【题型】填空题　【知识点】立体几何　【难度】medium
如图，在直四棱柱 \(ABCD-A_1B_1C_1D_1\) 中，底面 \(ABCD\) 为菱形，且 \(\angle BAD = 60^\circ\)。若 \(AB = AA_1 = 2\)，点 \(M\) 为棱 \(CC_1\) 的中点，点 \(P\) 在 \(A_1B\) 上，则线段 \(PA\)、\(PM\) 的长度和的最小值为 \underline{\quad\quad\quad}。

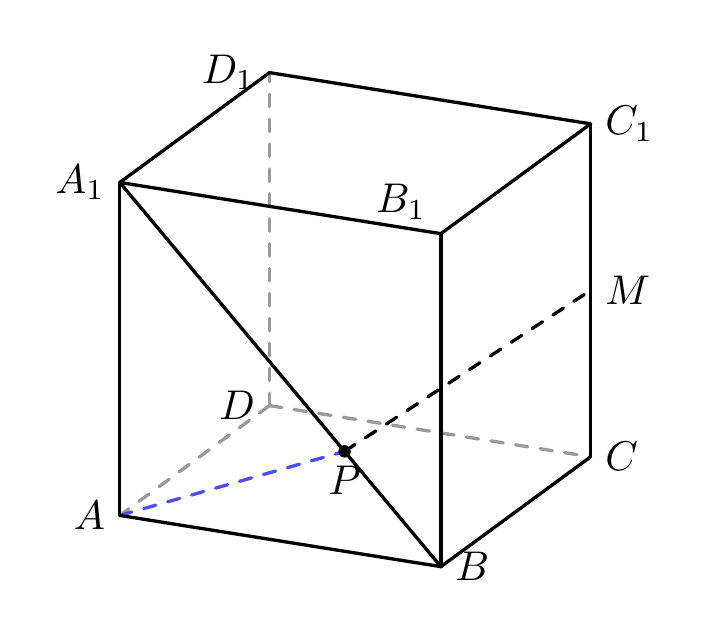
【解答】
\noindent
【答案】$\sqrt{9+2\sqrt{10}}$
\vspace{1em}
\noindent
【解析】取$D_1C_1$的中点$N$，连接$MN$、$A_1N$、$BM$、$D_1C$，
\noindent
因为点$M$为棱$CC_1$的中点，所以$MN\parallel D_1C$，又$A_1D_1\parallel BC$且$A_1D_1=BC$，
\noindent
所以$A_1BCD_1$为平行四边形，所以$A_1B\parallel D_1C$，
\noindent
所以$A_1B\parallel MN$，即$A_1$、$B$、$M$、$N$四点共面，连接$A_1M$，$A_1C_1$，
\noindent
则$A_1B=\sqrt{2^2+2^2}=2\sqrt{2}$，$BM=\sqrt{2^2+1^2}=\sqrt{5}$，
\noindent
因为底面$ABCD$为菱形，且$\angle BAD=60^\circ$，所以$\angle ADC=120^\circ$，
\noindent
所以$A_1C_1=\sqrt{2^2+2^2-2\times2\times2\cos120^\circ}=2\sqrt{3}$，
\noindent
所以$A_1M=\sqrt{(2\sqrt{3})^2+1^2}=\sqrt{13}$，
\noindent
所以$A_1B^2+BM^2=A_1M^2$，即$A_1B\perp BM$，所以$\angle A_1BM=90^\circ$，
\noindent
将$\triangle ABA_1$绕$A_1B$翻折，使得平面$ABA_1$与平面$A_1BM$共面，连接$AM$交$A_1B$于点$P$，
\noindent
则$PA+PM\ge AM$，
\noindent
又$\angle ABM=135^\circ$，
\noindent
在$\triangle ABM$中$AM^2=AB^2+BM^2-2AB\cdot BM\cos\angle ABM$，
\noindent
即$AM^2=2^2+(\sqrt{5})^2-2\times2\times\sqrt{5}\times\left(-\frac{\sqrt{2}}{2}\right)=9+2\sqrt{10}$，
\noindent
所以$AM=\sqrt{9+2\sqrt{10}}$，
\noindent
即线段$PA$、$PM$的长度和的最小值为$\sqrt{9+2\sqrt{10}}$。
\vspace{1em}
\noindent

故答案为：$\sqrt{9+2\sqrt{10}}$
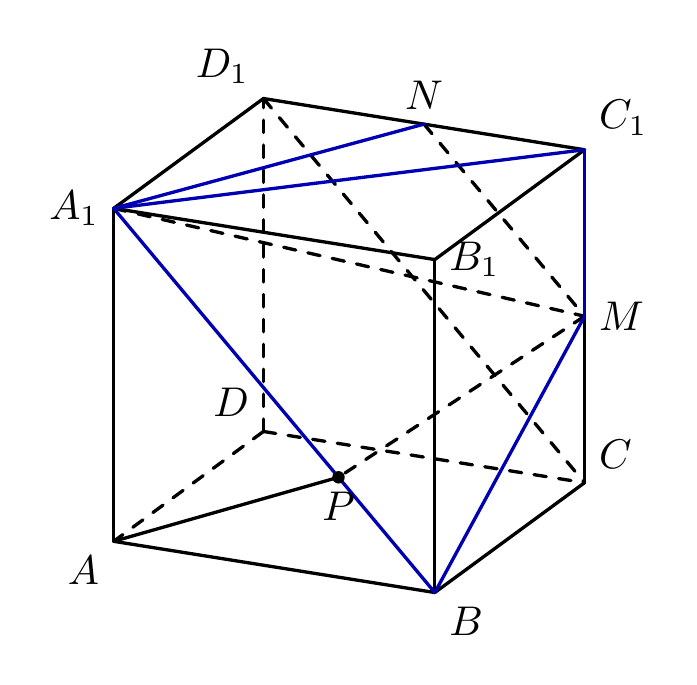
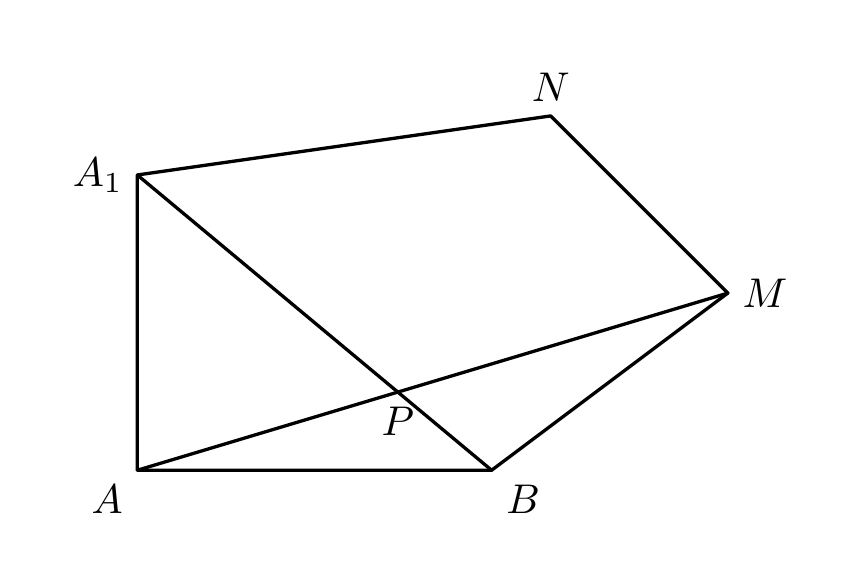